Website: walmart
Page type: account-selection
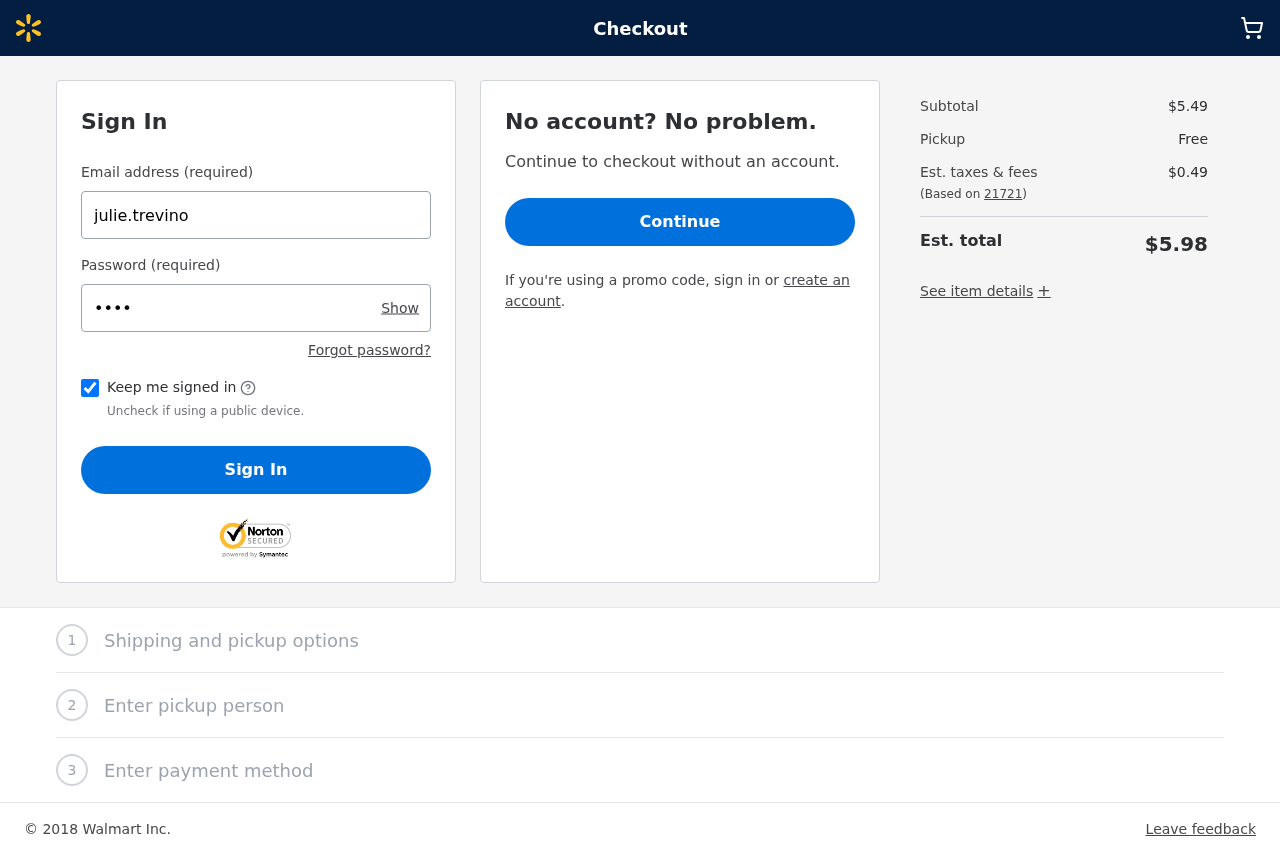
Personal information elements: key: PII_LOGIN_USERNAME
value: julie.trevino
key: PII_POSTCODE
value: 21721
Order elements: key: ORDER_SUBTOTAL
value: $5.49
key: ORDER_TAX
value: $0.49
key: ORDER_TOTAL
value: $5.98